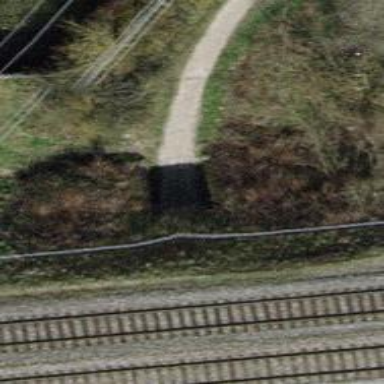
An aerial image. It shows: Path going through tunnel.